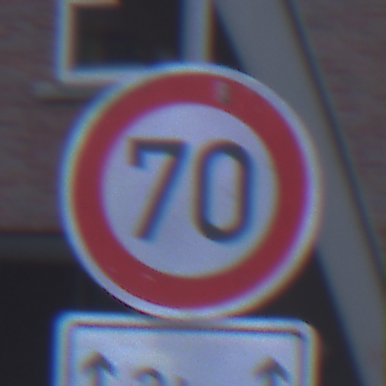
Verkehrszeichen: Geschwindigkeit70
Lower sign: LaengeEinerStrecke2
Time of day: SunriseSunset
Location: Outdoor (Urban)
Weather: Clear
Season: NotSpecified
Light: Natural